Question: I recently moved from Eclipse to Intellij idea and i'm trying to customize it. I was wondering whether is posible to disable the description popup messages on the highlighting level, I don't want to disable the inspections, only the message because when the cursor is over the scrollbar, the popup blocks the scrollbar. I've already searched in settings, editor, inspection, but i haven't find how to disable it:

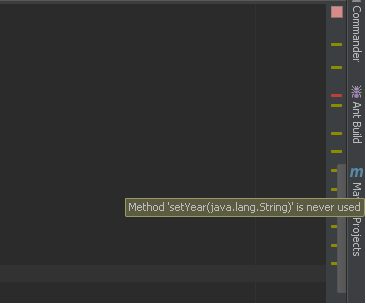
Answer: Right-click scrollbar > Customize Highlighting Level > Switch to "None"